Field crop: maize
Growth stage: 2
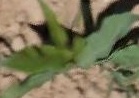
Species: maize